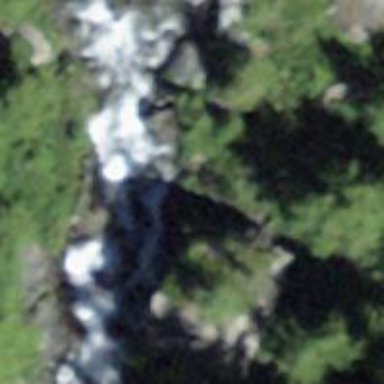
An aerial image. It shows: Beautiful waterfall.